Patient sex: M
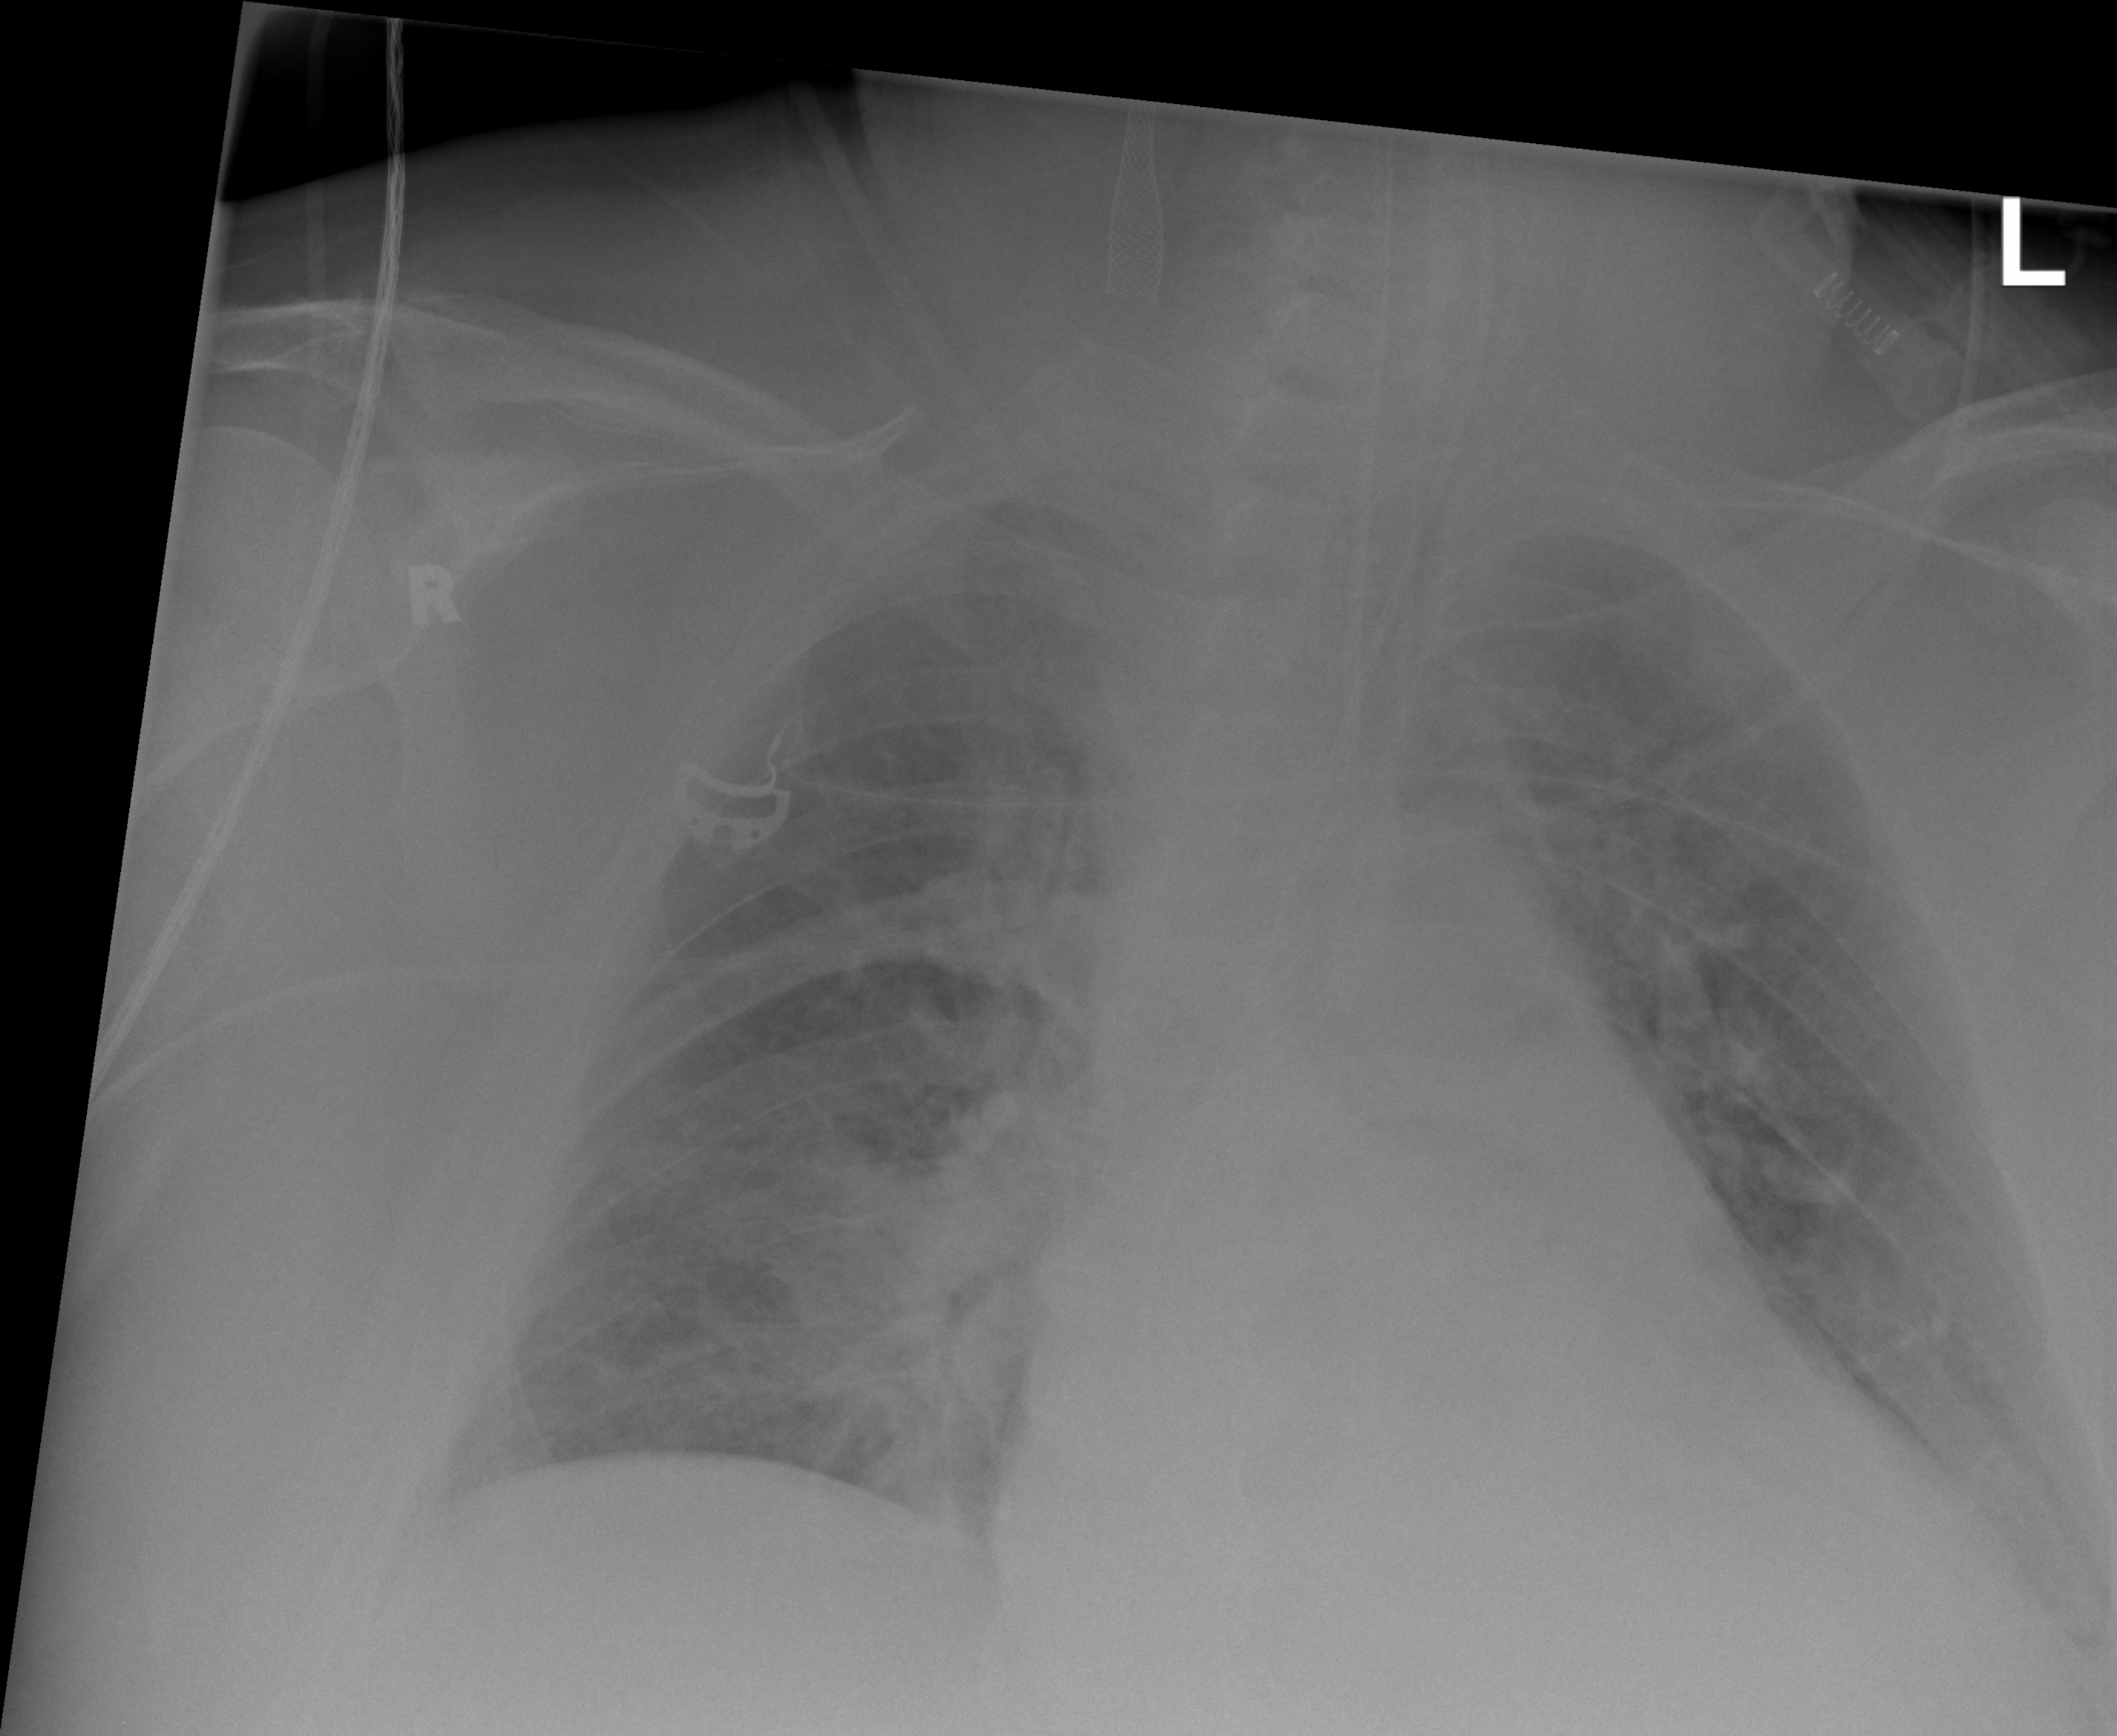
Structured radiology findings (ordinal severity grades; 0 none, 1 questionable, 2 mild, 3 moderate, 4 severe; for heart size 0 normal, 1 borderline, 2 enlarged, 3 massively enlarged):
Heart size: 2
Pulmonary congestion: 3
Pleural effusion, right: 1
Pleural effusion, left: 2
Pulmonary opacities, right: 3
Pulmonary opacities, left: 2
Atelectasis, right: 3
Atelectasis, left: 2